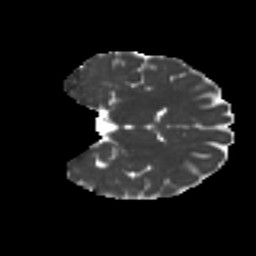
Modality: MD
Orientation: coronal
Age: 36
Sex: male
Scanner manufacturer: ge
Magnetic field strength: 3 T
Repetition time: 7.8 s
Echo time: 0.0606 s